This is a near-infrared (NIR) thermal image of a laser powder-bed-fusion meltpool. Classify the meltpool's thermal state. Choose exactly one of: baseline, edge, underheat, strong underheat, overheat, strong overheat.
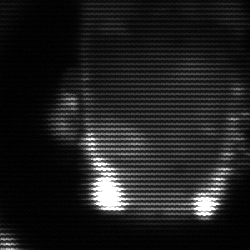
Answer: baseline